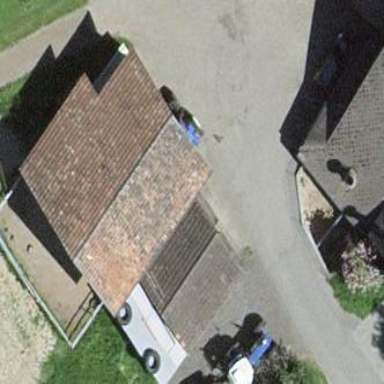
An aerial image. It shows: Garage building.